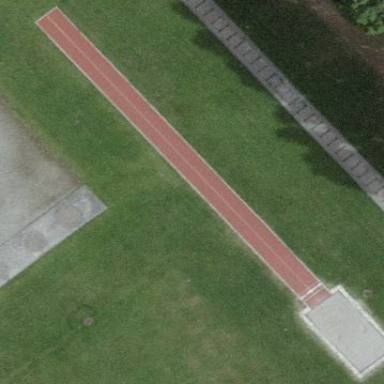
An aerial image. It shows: Track in the leisure land designated for long jump sports.